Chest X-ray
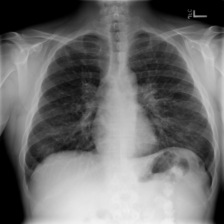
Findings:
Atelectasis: negative
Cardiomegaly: negative
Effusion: negative
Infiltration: negative
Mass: negative
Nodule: negative
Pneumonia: negative
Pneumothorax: negative
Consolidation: negative
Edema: negative
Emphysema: negative
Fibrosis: negative
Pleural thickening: negative
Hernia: negative